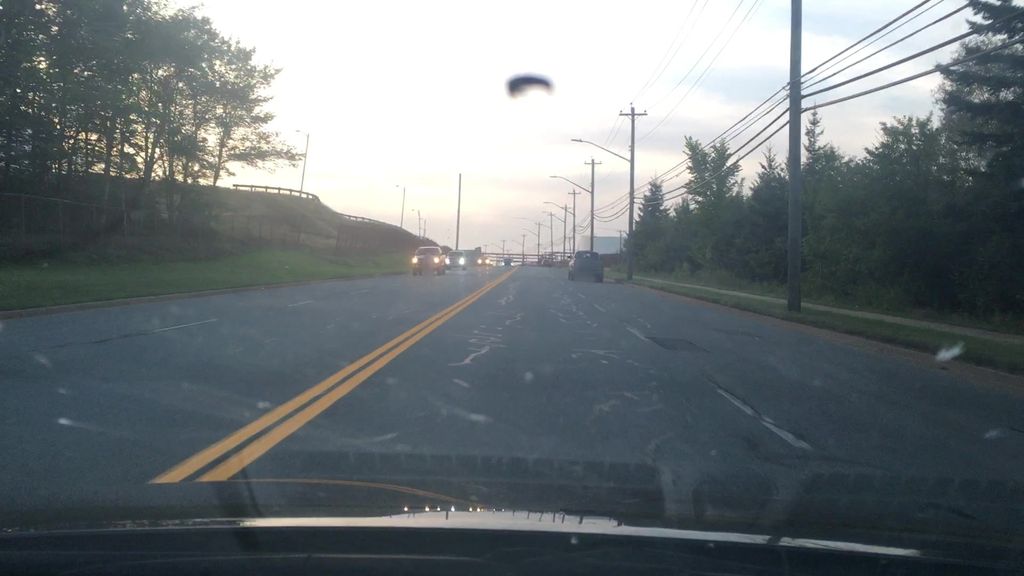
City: halifax